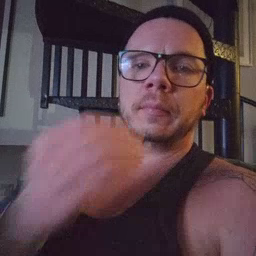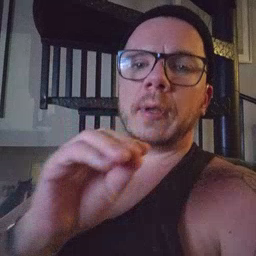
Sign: kiss